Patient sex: M
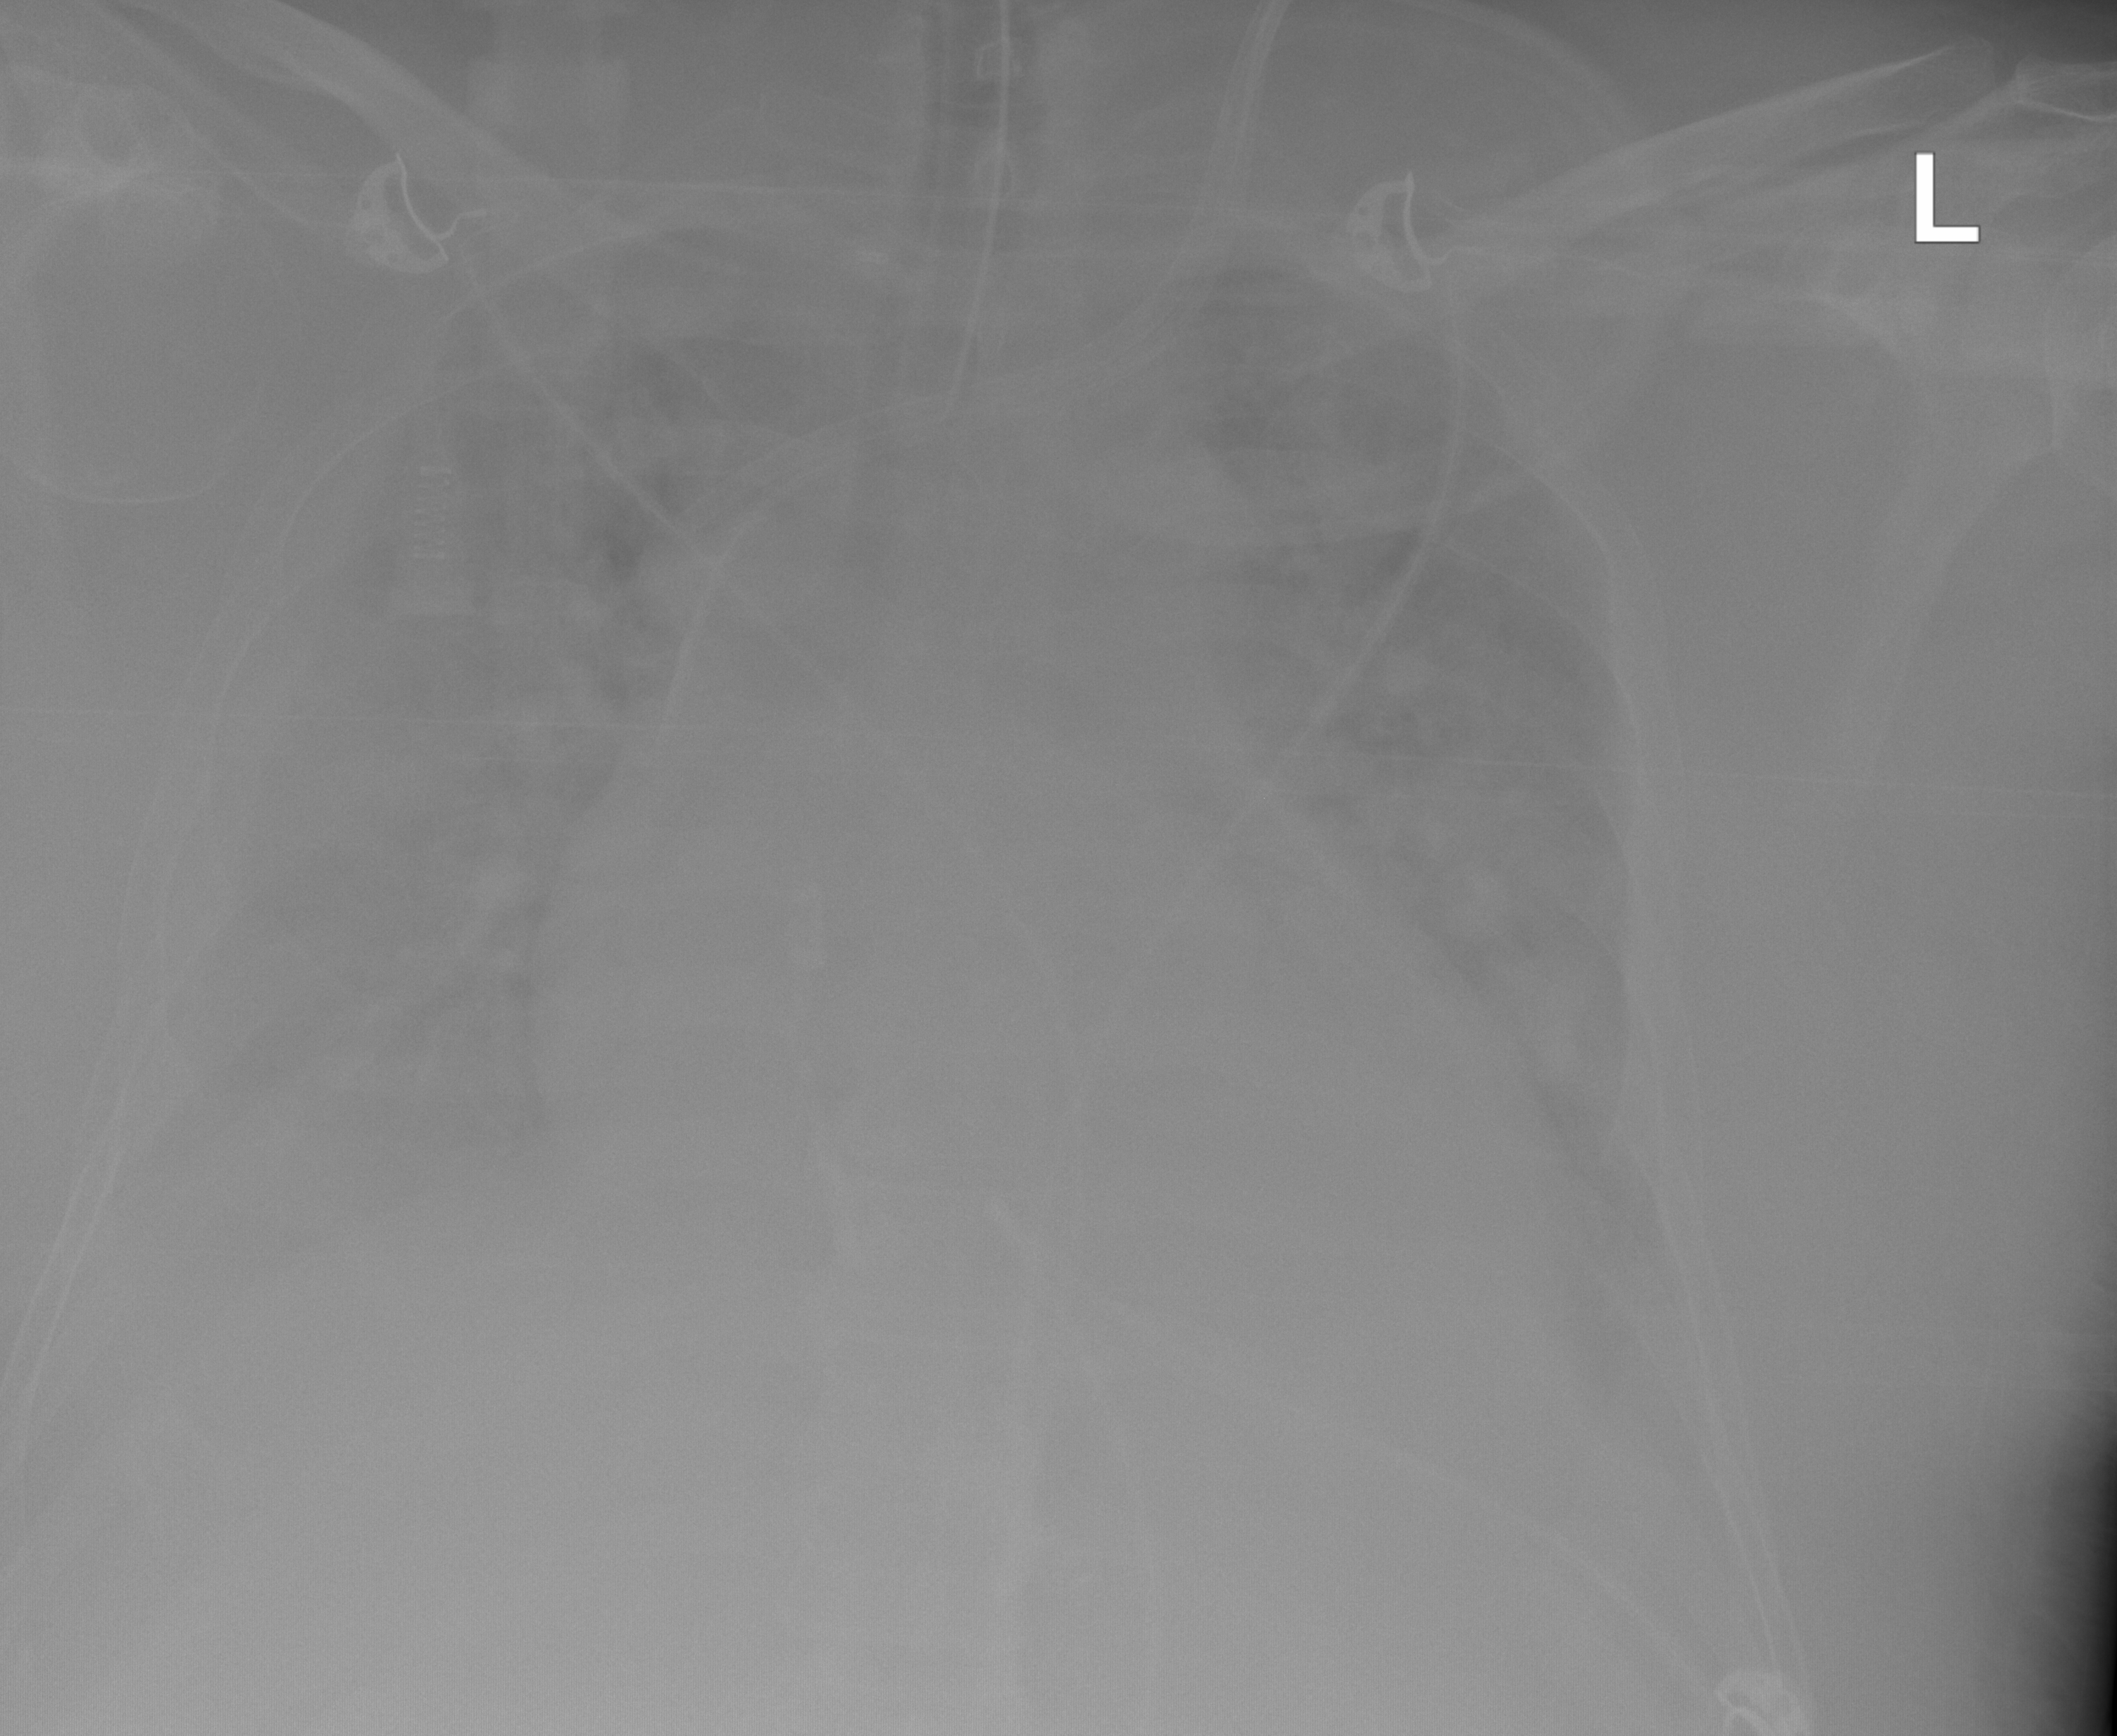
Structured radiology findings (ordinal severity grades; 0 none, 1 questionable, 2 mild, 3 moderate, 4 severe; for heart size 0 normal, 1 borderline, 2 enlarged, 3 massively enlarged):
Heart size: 2
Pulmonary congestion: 3
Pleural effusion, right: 3
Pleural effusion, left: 2
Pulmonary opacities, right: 3
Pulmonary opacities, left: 3
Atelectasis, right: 3
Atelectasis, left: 2